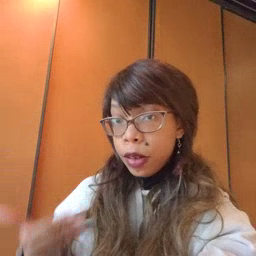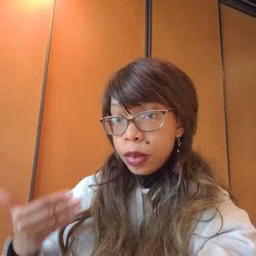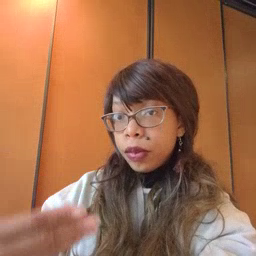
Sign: before